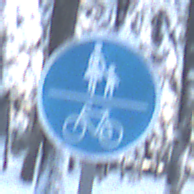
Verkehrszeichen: GemeinsamerGehUndRadweg
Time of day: MorningAfternoon
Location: Outdoor (Nature)
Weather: Clear
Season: Winter
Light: Natural